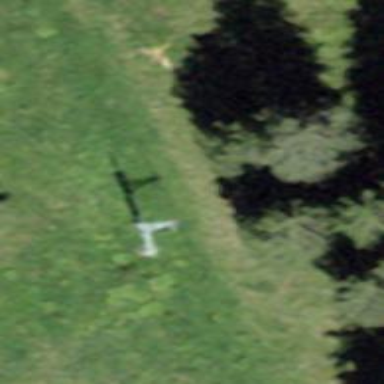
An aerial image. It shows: Pylon for aerialway.